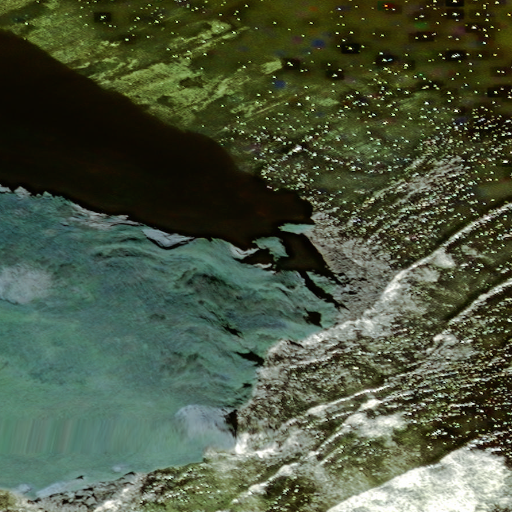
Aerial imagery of cape in Alaska named Elephant Point containing only unknown